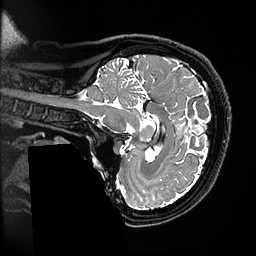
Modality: T2w
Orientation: sagittal
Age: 49
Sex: female
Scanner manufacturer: ge
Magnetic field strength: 3 T
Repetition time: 3.202 s
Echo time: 0.05898 s